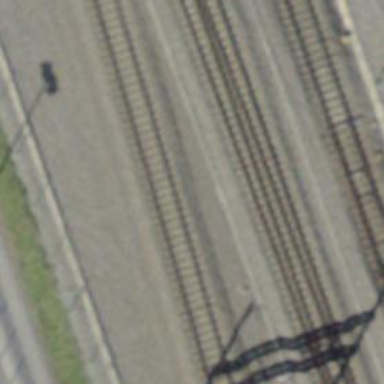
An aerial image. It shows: Single-track electrified railway siding with contact line for service.